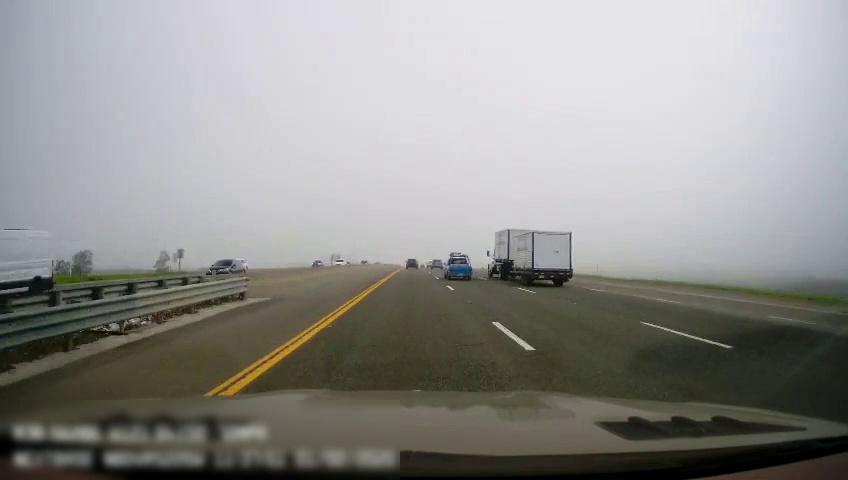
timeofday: Day
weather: Cloudy
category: Drivable Space
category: Drivable Space
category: Vehicles | Van
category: Vehicles | Car
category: Vehicles | Car
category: Vehicles | Car
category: Vehicles | Car
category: Vehicles | SUV
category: Vehicles | Truck
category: Vehicles | Other LV
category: Vehicles | Truck
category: Vehicles | SUV
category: Lanes | Current Lane
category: Lanes | Current Lane
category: Lanes | Alternate Lane
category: Lanes | Alternate Lane
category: Lanes | Alternate Lane
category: Lanes | Alternate Lane
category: Lanes | Opposite Lane
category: Traffic | Signs
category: Traffic | Signs